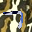
Label: 7